Question: I've got an android app, with a super-class that contains a layout that should be static for each activity, the illustration beneath shows this in a better way rather than my description

This "header" contains a 'tabBar' which contains a 'ImageButton'. I want this header to be static for all the activities in my app. What I tried to do, is to 'extend' my other classes from this superclass. Code for the super class is beneath
'''
public class MySuperClass extends Activity {
MyHorizontalScrollView scrollView;
View menu;
View app;
ImageButton btnSlide;
boolean menuOut = false;
Handler handler = new Handler();
int btnWidth;
Button testClass;
@Override
public void onCreate(Bundle savedInstanceState) {
super.onCreate(savedInstanceState);
LayoutInflater inflater = LayoutInflater.from(this);
scrollView = (MyHorizontalScrollView) inflater.inflate(R.layout.horz_scroll_with_list_menu, null);
setContentView(scrollView);
menu = inflater.inflate(R.layout.horz_scroll_menu, null);
app = inflater.inflate(R.layout.horz_scroll_app, null);
ViewGroup tabBar = (ViewGroup) app.findViewById(R.id.tabBar);
ListView listView = (ListView) app.findViewById(R.id.list);
listView = (ListView) menu.findViewById(R.id.list);
ArrayList<MenuItem> menuItems = getMenuItems();
listView.setAdapter(new MenuCustomAdapter(this, menuItems));
btnSlide = (ImageButton) tabBar.findViewById(R.id.BtnSlide);
btnSlide.setOnTouchListener(new OnTouchListener() {
@Override
public boolean onTouch(View v, MotionEvent event) {
switch(event.getAction()) {
case MotionEvent.ACTION_DOWN:
btnSlide.setImageResource(R.drawable.lincolor);
break;
case MotionEvent.ACTION_UP:
btnSlide.setImageResource(R.drawable.lin);
break;
}
return false;
}
});
btnSlide.setOnClickListener(new ClickListenerForScrolling(scrollView, menu));
testClass = (Button) app.findViewById(R.id.button1);
testClass.setOnClickListener(new OnClickListener() {
@Override
public void onClick(View arg0) {
Intent intent = new Intent(MySuperClass.this, TestClass.class);
startActivity(intent);
}
});
final View[] children = new View[] { menu, app };
// Scroll to app (view[1]) when layout finished.
int scrollToViewIdx = 1;
scrollView.initViews(children, scrollToViewIdx, new SizeCallbackForMenu(btnSlide));
}
public ArrayList<MenuItem> getMenuItems() {
ArrayList<MenuItem> items = new ArrayList<MenuItem>();
MenuItem m1 = new MenuItem(R.drawable.scroll, "Show history");
items.add(m1);
MenuItem m2 = new MenuItem(R.drawable.right, "Right");
items.add(m2);
return items;
}
/**
* Helper for examples with a HSV that should be scrolled by a menu View's width.
*/
static class ClickListenerForScrolling implements OnClickListener {
HorizontalScrollView scrollView;
View menu;
ImageButton button;
int pressed;
int timeout;
/**
* Menu must NOT be out/shown to start with.
*/
boolean menuOut = false;
public ClickListenerForScrolling(HorizontalScrollView scrollView, View menu) {
super();
this.scrollView = scrollView;
this.menu = menu;
}
@Override
public void onClick(View v) {
Context context = menu.getContext();
int menuWidth = menu.getMeasuredWidth();
// Ensure menu is visible
menu.setVisibility(View.VISIBLE);
if (!menuOut) {
// Scroll to 0 to reveal menu
int left = 0;
scrollView.smoothScrollTo(left, 0);
} else {
// Scroll to menuWidth so menu isn't on screen.
int left = menuWidth;
scrollView.smoothScrollTo(left, 0);
}
menuOut = !menuOut;
}
}
/**
* Helper that remembers the width of the 'slide' button, so that the 'slide' button remains in view, even when the menu is
* showing.
*/
static class SizeCallbackForMenu implements SizeCallback {
int btnWidth;
View btnSlide;
public SizeCallbackForMenu(View btnSlide) {
super();
this.btnSlide = btnSlide;
}
@Override
public void onGlobalLayout() {
btnWidth = btnSlide.getMeasuredWidth();
System.out.println("btnWidth=" + btnWidth);
}
@Override
public void getViewSize(int idx, int w, int h, int[] dims) {
dims[0] = w;
dims[1] = h;
final int menuIdx = 0;
if (idx == menuIdx) {
dims[0] = w - btnWidth;
}
}
}
'''
}
And a test class, which extends this superclass.
'''
public class TestClass extends MySuperClass {
@Override
public void onCreate(Bundle savedInstanceState) {
super.onCreate(savedInstanceState);
setContentView(R.layout.test);
}
'''
}
Again how can I make the 'tabBar' static for each activity?
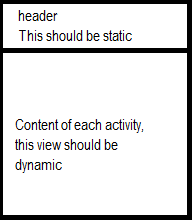
Answer: There is no way to achieve this in an Activity-scope. The layout are independent from your Acitvity (well, until you bind them).
The solution to your problem, may be in using a common header layout, kept in a xml file under your layout folder, something like this:
header.xml:
'''
<LinearLayout
xmlns:android="http://schemas.android.com/apk/res/android"
android:layout_width="match_parent"
android:layout_height="wrap_content"
android:background="@android:color/red"
... />
'''
And include them in your layouts, using the include tag:
my_activity_layout.xml:
'''
<RelativeLayout
xmlns:android="http://schemas.android.com/apk/res/android"
....
.... >
<include layout="@layout/header.xml" android:id="@+id/header" />
<!-- Countinue your layout .... -->
</RelativeLayout>
'''